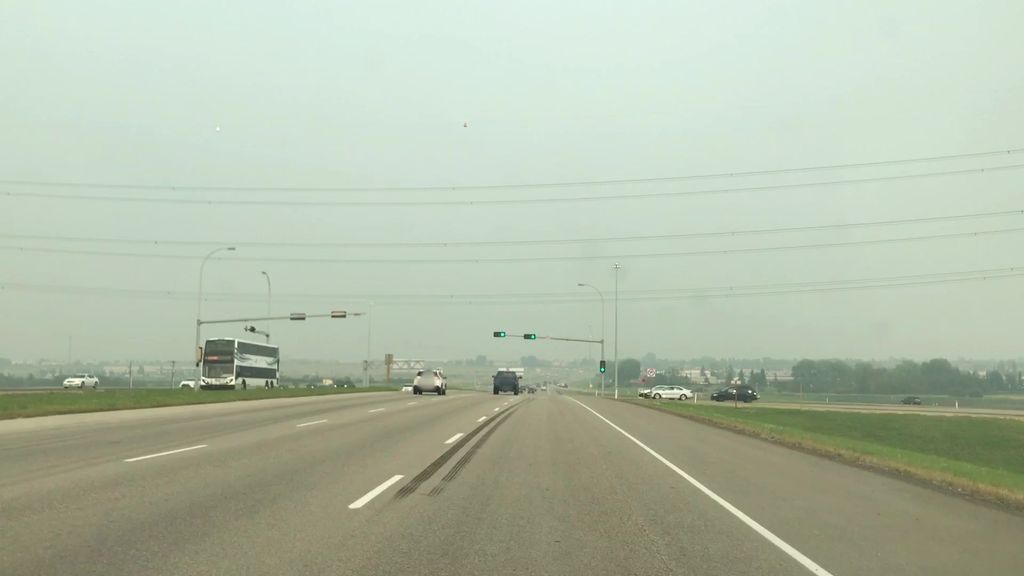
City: edmonton